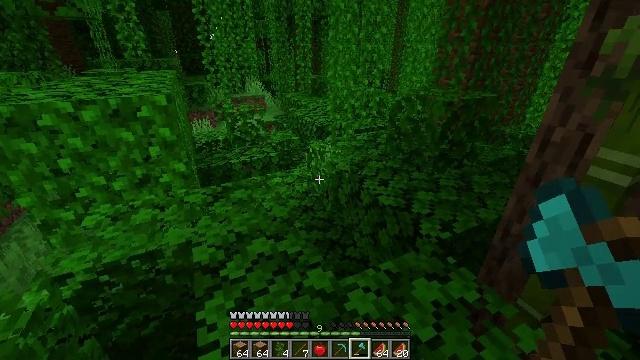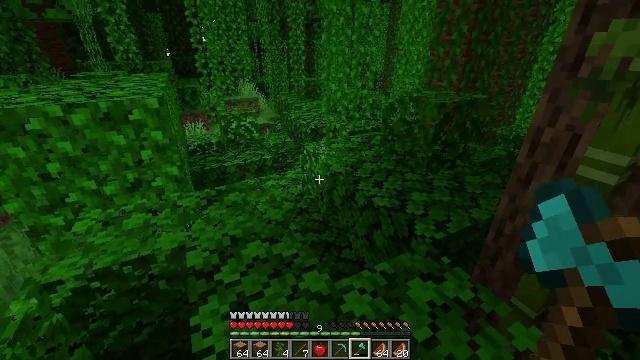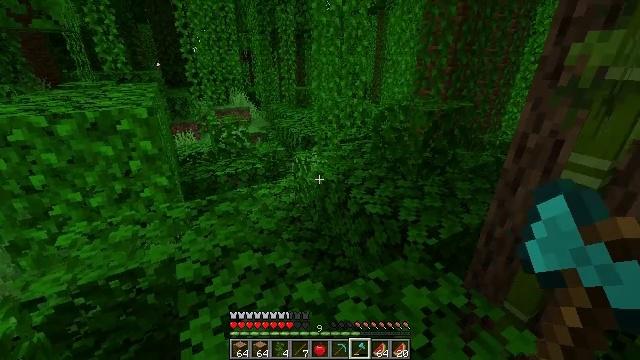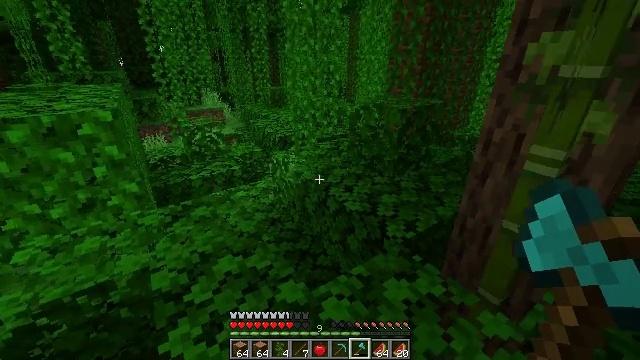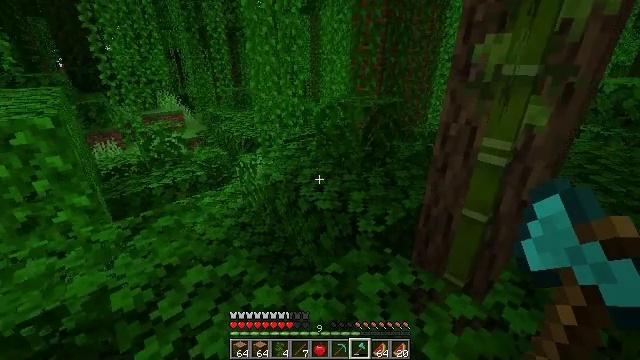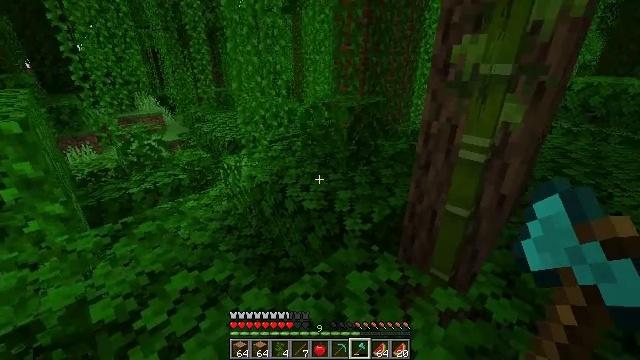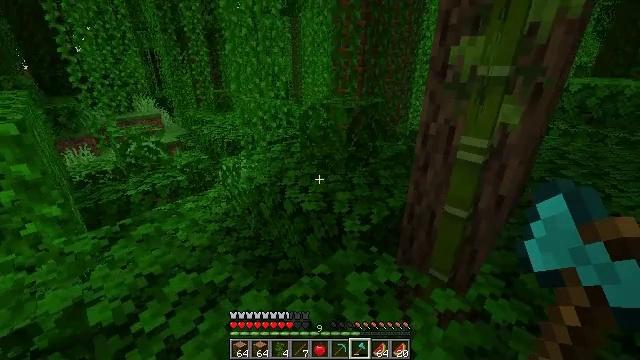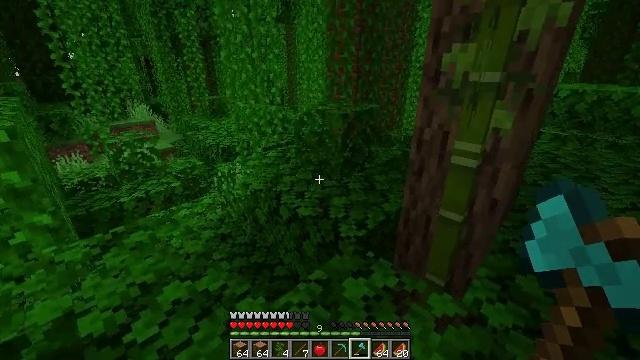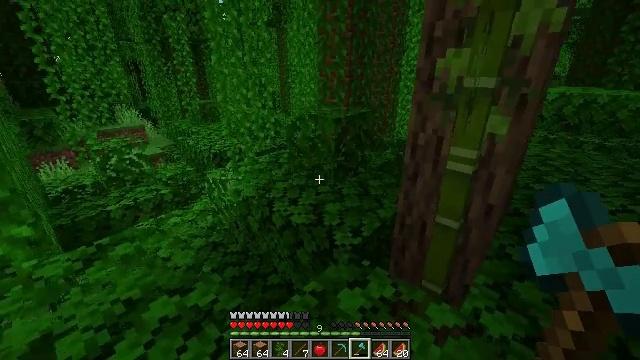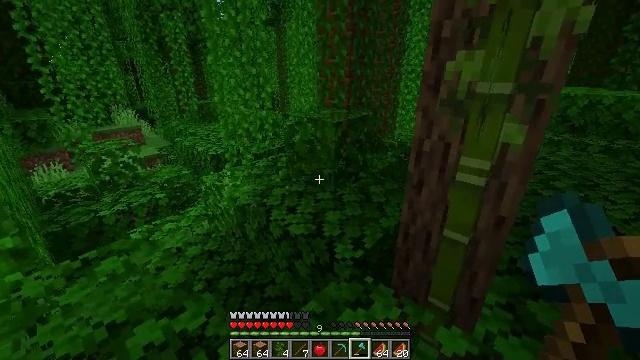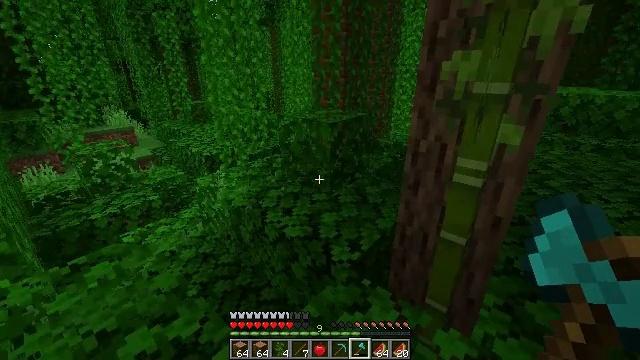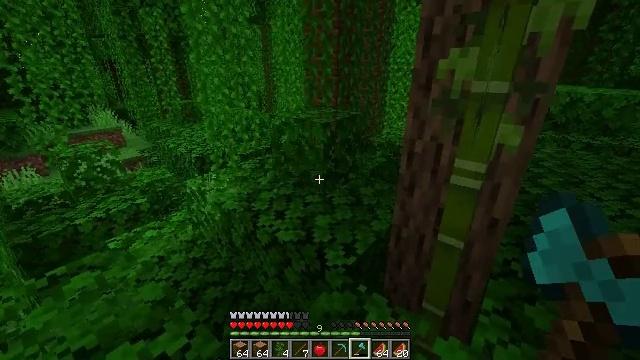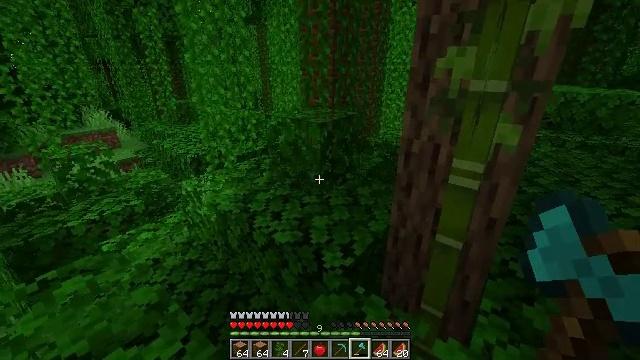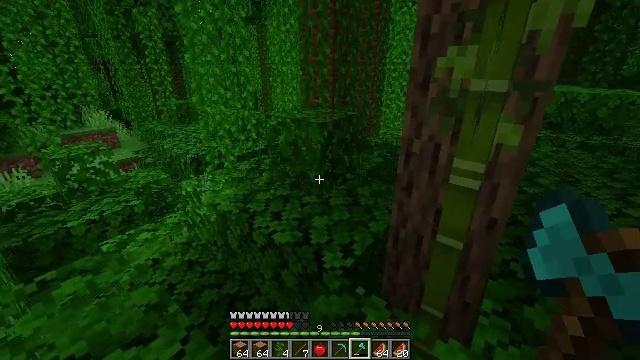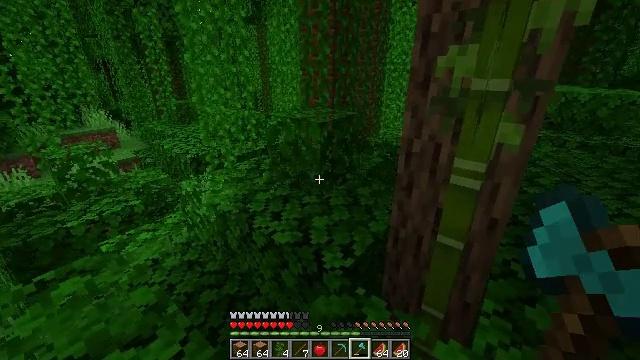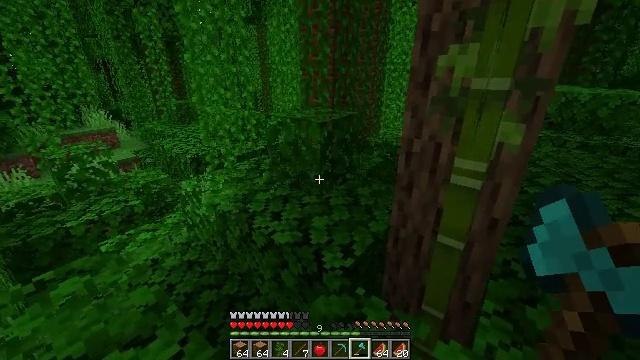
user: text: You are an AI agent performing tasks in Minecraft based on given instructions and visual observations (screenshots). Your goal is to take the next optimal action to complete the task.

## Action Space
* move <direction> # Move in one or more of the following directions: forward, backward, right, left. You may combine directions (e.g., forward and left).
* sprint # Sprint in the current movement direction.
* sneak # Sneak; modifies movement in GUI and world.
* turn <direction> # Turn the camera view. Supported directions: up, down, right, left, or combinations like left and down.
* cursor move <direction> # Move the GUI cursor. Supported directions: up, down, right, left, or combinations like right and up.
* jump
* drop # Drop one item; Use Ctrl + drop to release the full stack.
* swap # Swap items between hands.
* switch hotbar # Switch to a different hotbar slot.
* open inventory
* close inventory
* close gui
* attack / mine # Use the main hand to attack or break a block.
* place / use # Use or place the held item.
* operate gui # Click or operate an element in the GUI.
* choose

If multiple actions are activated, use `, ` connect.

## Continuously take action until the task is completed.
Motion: motion action
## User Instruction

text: Mine bamboo with your hand.
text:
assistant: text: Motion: turn right
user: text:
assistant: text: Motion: turn right and up
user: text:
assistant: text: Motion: turn right
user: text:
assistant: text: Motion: turn right
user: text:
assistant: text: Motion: turn right
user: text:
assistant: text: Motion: no_op
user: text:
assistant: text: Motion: turn right and up
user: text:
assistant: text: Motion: move forward, turn right
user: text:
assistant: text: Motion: move forward
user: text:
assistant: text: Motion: turn right
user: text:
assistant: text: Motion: turn right
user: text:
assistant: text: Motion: no_op
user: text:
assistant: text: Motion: no_op
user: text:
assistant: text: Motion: no_op
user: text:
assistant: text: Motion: no_op
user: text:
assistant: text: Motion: no_op
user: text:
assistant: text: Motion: no_op
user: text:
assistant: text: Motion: turn right and down
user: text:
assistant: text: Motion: turn right and down
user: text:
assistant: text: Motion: turn right and down
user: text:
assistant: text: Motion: no_op
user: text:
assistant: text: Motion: turn left and down
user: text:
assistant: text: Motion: turn down, attack / mine
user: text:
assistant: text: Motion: turn down, attack / mine
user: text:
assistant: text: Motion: turn down, attack / mine
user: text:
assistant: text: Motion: attack / mine
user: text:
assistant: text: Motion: attack / mine
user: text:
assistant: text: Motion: turn down, attack / mine
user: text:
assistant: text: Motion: turn down, attack / mine
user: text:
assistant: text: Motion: move forward, attack / mine